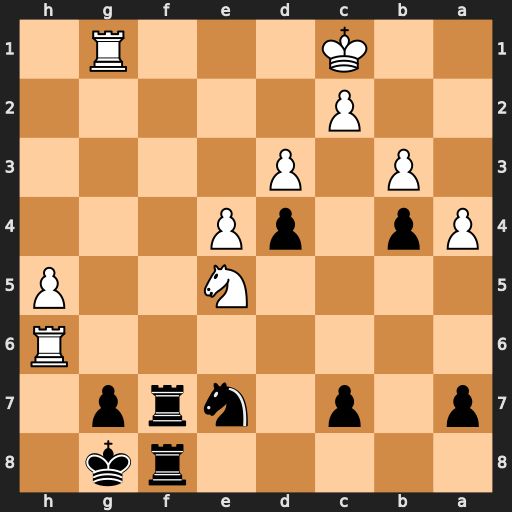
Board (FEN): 5rk1/p1p1nrp1/7R/4N2P/Pp1pP3/1P1P4/2P5/2K3R1
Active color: b
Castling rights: -
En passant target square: -
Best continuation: Rf1+ Rxf1 Rxf1+ Kd2 gxh6